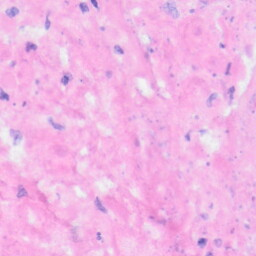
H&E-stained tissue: Kidney